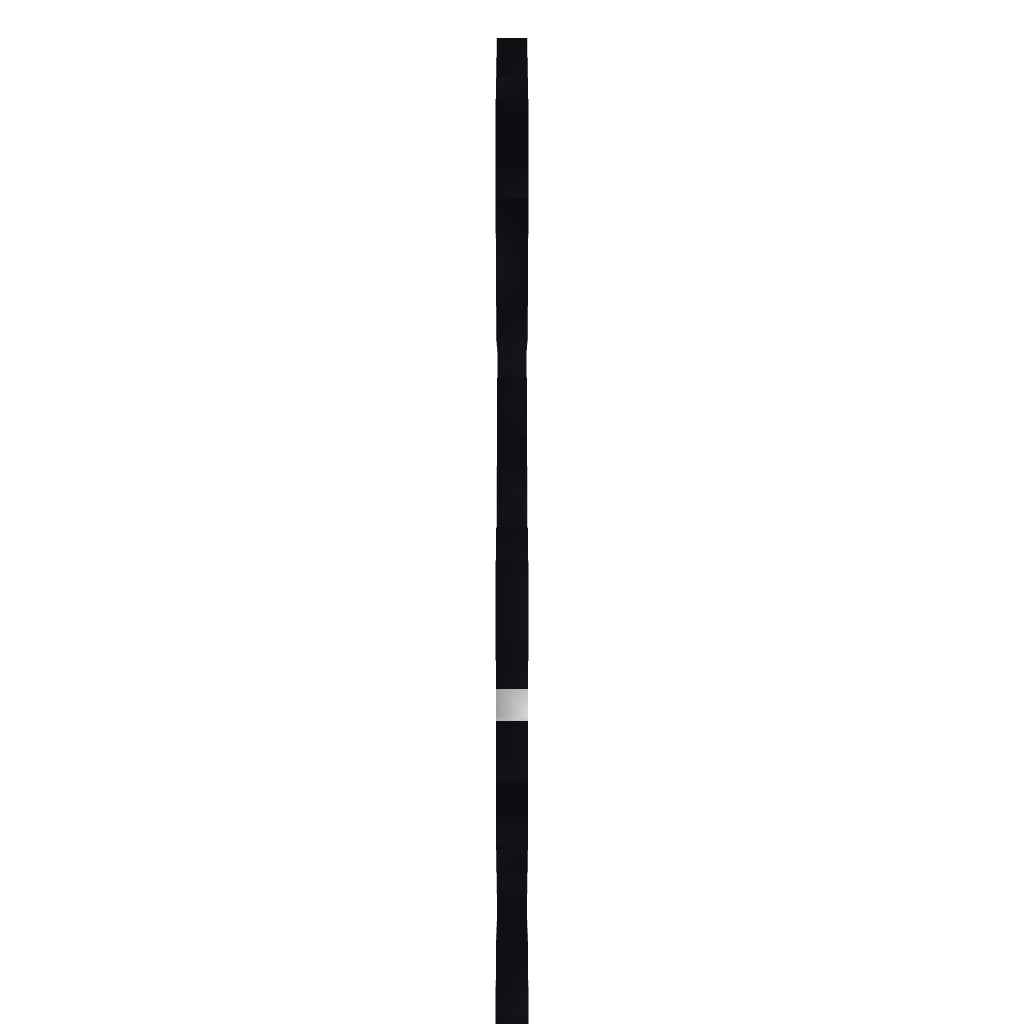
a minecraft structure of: Skeleton from Castlevania 2